Question: I am looking to model a power grid as a simple graph, and am trying to understand how to solve how much power would travel down each edge.
Here's an example of my "power grid":

On the left I have sources (power generators), on the right I have sinks (power consumers).
There are two differences that I see between this and a regular <URL>:
1. My sinks each have fixed demands, and they can't receive more or less than that
2. I may have an optional vertex (labeled s/t in the diagram) that can represent the "external grid", where I can either send excess power or receive supplemental power as needed.
Ignoring the external-grid vertex for now, I think I could model this by adding a universal source behind all the sources, a universal sink behind all the sinks, and adding both an upper and lower capacity to each edge leading to a sink, where the upper capacity == the lower capacity.
Would that be the best way to model the requirement that each sink has a specific demand?
Of course, it gets trickier if there are two edges leading to a sink, because then I don't know what the capacity of the two edges should be. I guess maybe I could add a fake vertex that the two edges attach to first, and then a single edge between the fake vertex and the sink with that capacity?
And then, I'm not sure how to solve it when I have the s/t vertex. If I work out the solution for the graph without the extra vertex, will that give me the excess or deficiency in the grid, which I could use to then make the vertex a source or sink?
Any thoughts welcome, thanks.
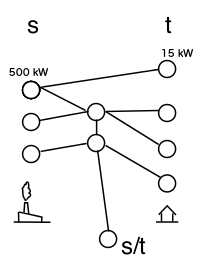
Answer: > I guess maybe I could add a fake vertex that the two edges attach to first, and then a single edge between the fake vertex and the sink with that capacity?
That's exactly what you should do. So essentially you solved the network construction part all by yourself already.
> And then, I'm not sure how to solve it when I have the s/t vertex.
Just connect it to both your supersource and supersink with infinite capacity.
: I described the reduction from feasible flow with lower bounds to maximum flow <URL>, in case you are interested.